Field crop: maize
Growth stage: 2
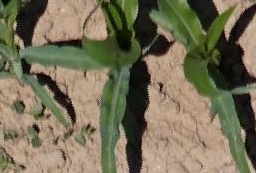
Species: maize